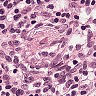
Metastatic tissue present: no